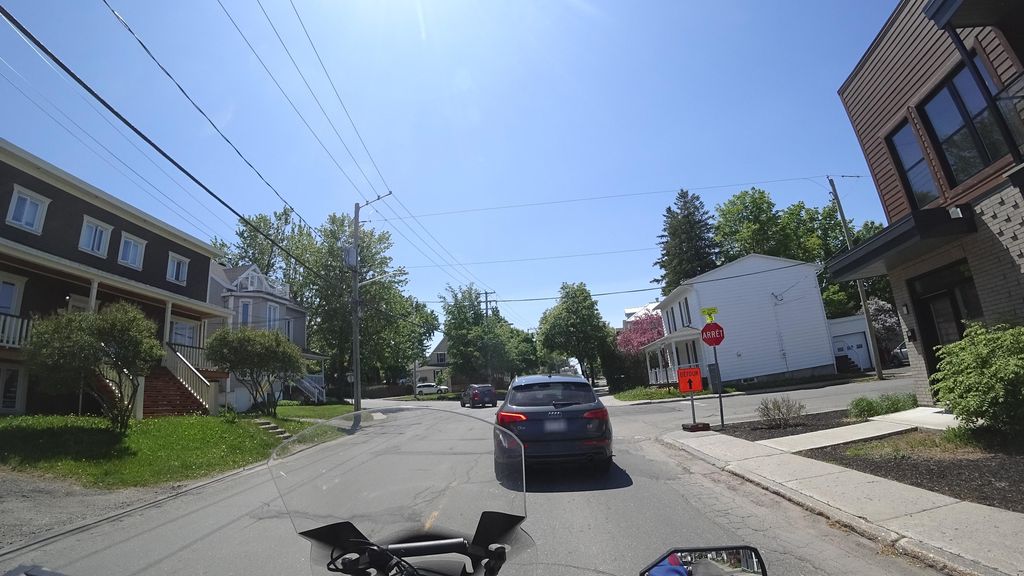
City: quebec_city